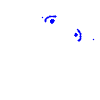
Particle: electron